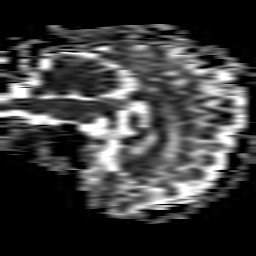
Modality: ADC
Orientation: sagittal
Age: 30
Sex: female
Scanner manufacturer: philips
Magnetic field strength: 1.5 T
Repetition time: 4.818 s
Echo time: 0.07764 s